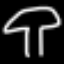
Label: mushroom